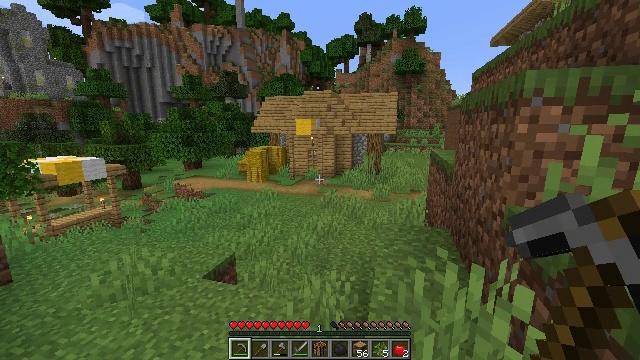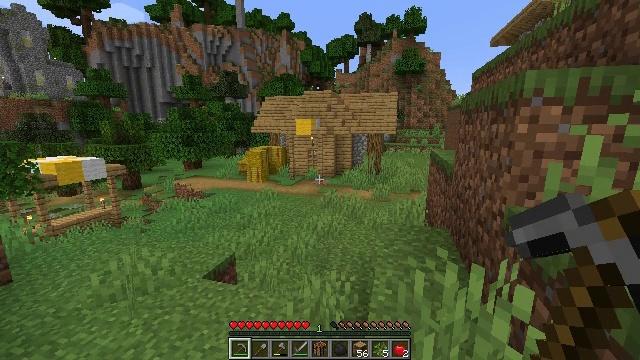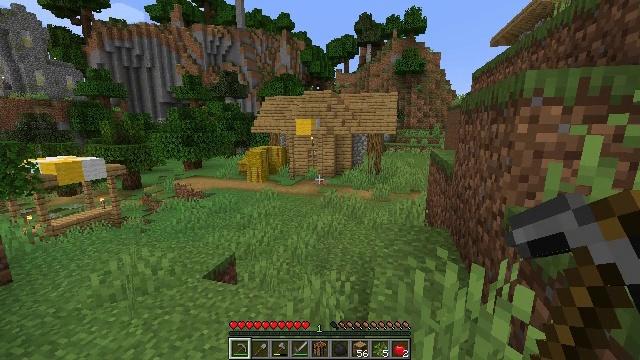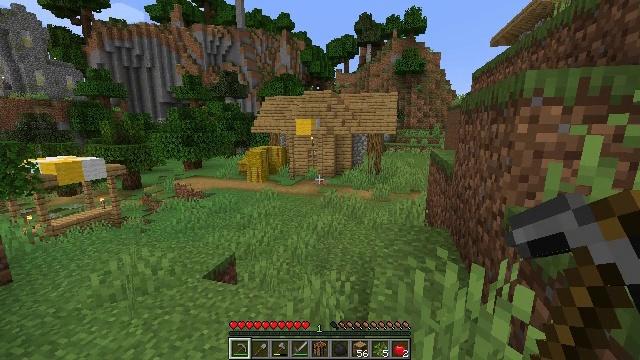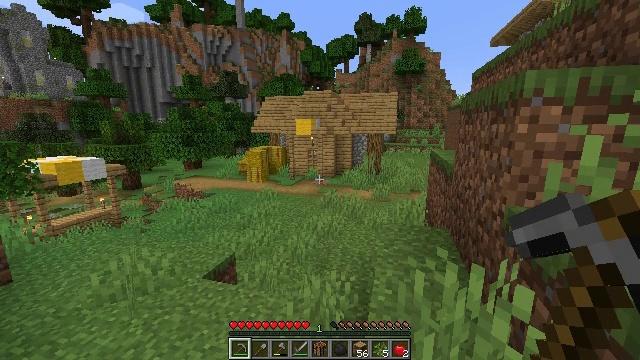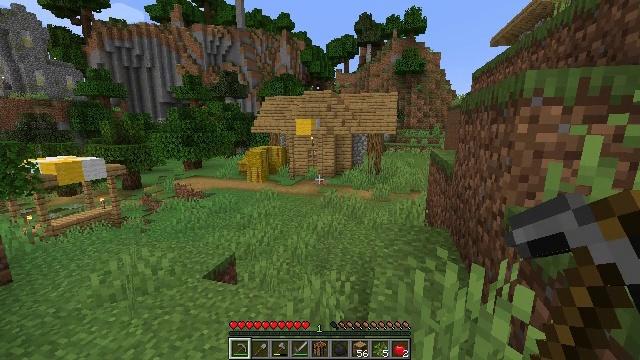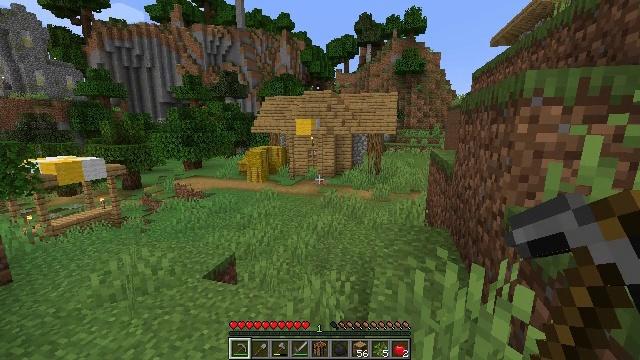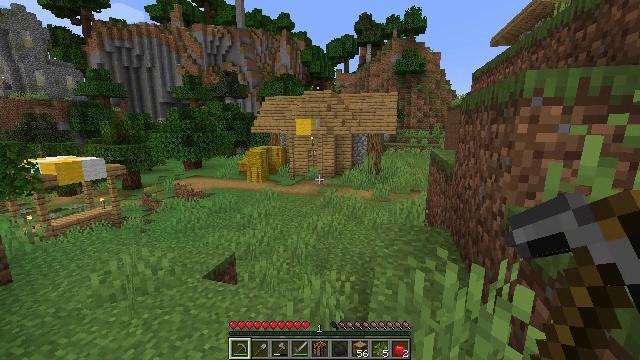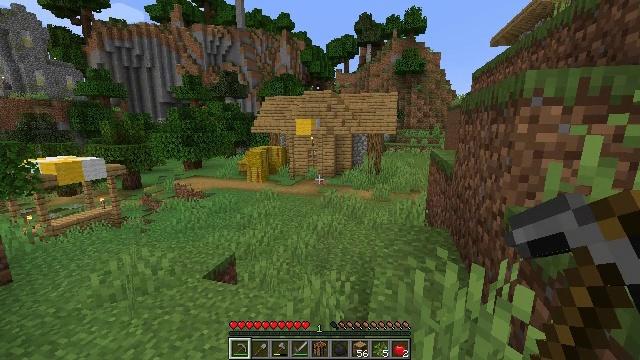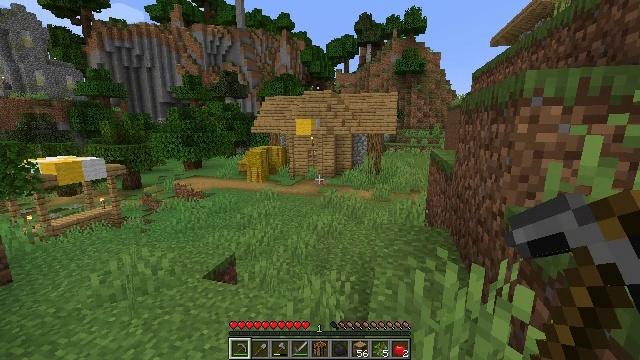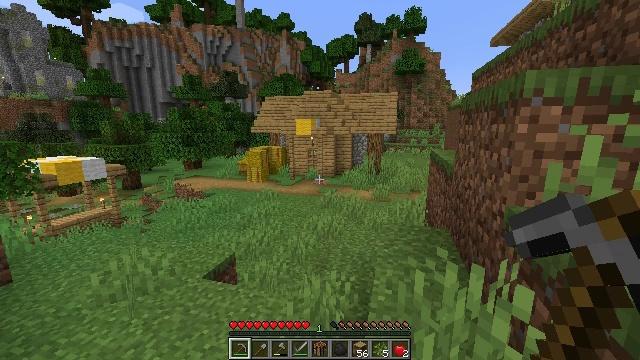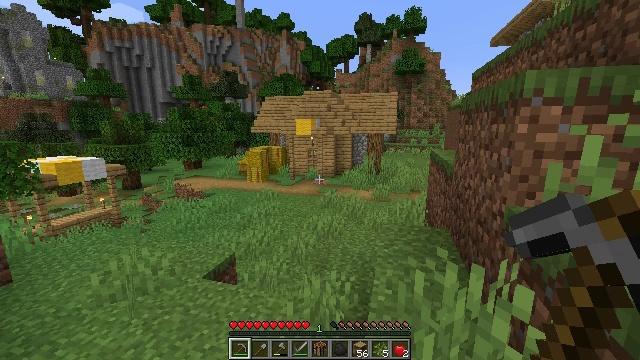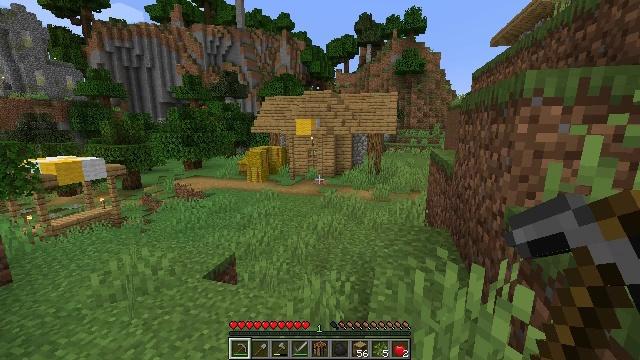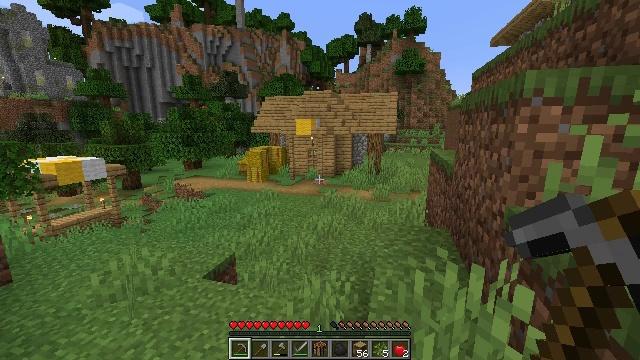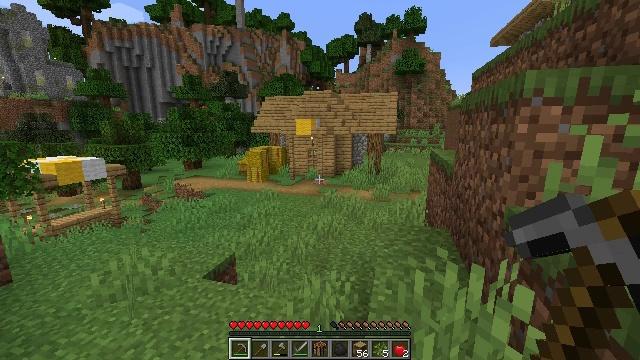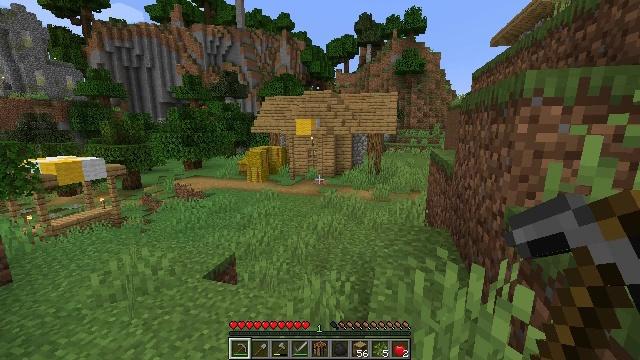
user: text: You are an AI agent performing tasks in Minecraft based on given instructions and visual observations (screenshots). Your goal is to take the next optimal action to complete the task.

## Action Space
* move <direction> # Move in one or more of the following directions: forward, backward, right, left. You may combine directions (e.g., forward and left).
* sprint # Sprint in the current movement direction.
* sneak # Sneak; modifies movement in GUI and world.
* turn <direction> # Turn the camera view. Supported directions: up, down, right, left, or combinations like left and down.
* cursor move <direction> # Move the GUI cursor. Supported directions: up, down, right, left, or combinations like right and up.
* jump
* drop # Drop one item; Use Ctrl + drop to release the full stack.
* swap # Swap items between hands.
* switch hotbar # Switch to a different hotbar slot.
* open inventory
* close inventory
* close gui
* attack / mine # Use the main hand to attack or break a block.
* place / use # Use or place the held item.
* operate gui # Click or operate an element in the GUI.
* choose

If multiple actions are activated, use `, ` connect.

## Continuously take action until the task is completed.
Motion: motion action
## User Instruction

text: Gather hay blocks from the farm.
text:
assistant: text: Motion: no_op
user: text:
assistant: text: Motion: no_op
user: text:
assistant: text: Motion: no_op
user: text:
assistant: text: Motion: no_op
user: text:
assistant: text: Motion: no_op
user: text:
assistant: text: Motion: no_op
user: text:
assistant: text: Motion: no_op
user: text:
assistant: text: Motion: no_op
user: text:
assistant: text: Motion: no_op
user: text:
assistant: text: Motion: no_op
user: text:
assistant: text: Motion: no_op
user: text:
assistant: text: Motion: no_op
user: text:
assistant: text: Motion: no_op
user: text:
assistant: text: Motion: no_op
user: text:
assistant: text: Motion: no_op
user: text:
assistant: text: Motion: no_op
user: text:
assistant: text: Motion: no_op
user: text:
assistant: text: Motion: no_op
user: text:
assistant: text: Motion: no_op
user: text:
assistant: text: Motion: no_op
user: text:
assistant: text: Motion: no_op
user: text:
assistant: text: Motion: no_op
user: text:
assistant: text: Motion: no_op
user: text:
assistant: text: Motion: no_op
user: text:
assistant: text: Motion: no_op
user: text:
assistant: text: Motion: no_op
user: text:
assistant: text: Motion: no_op
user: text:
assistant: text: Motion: no_op
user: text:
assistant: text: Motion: no_op
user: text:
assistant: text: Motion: no_op